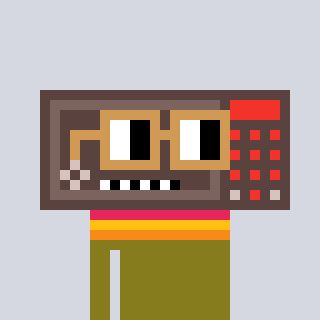
a pixel art character with square brown glasses, a wallsafe-shaped head and a gunk-colored body on a cool background